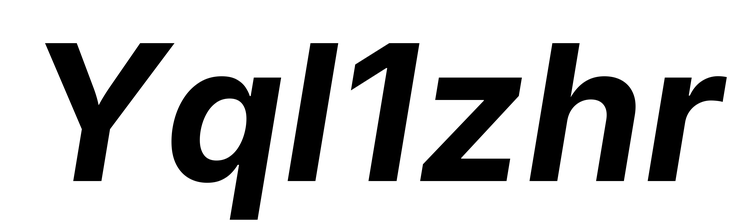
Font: Inter-Italic_Bold_Italic